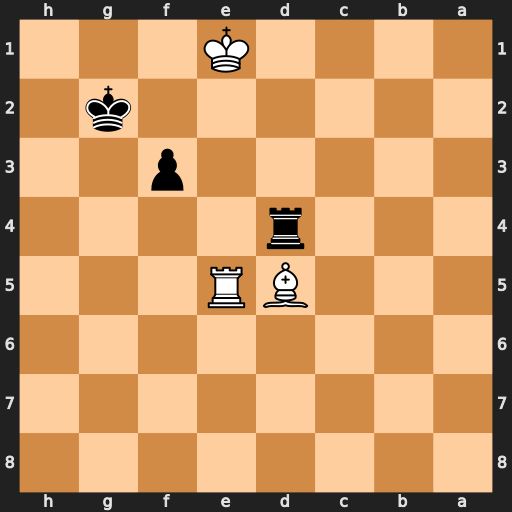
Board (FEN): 8/8/8/3BR3/3r4/5p2/6k1/4K3
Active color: b
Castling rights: -
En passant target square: -
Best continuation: Rxd5 Rxd5 f2+ Kd2 f1=Q